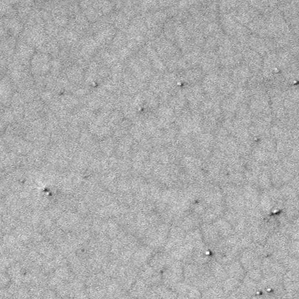
Label: frost